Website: lowes
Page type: billing-address
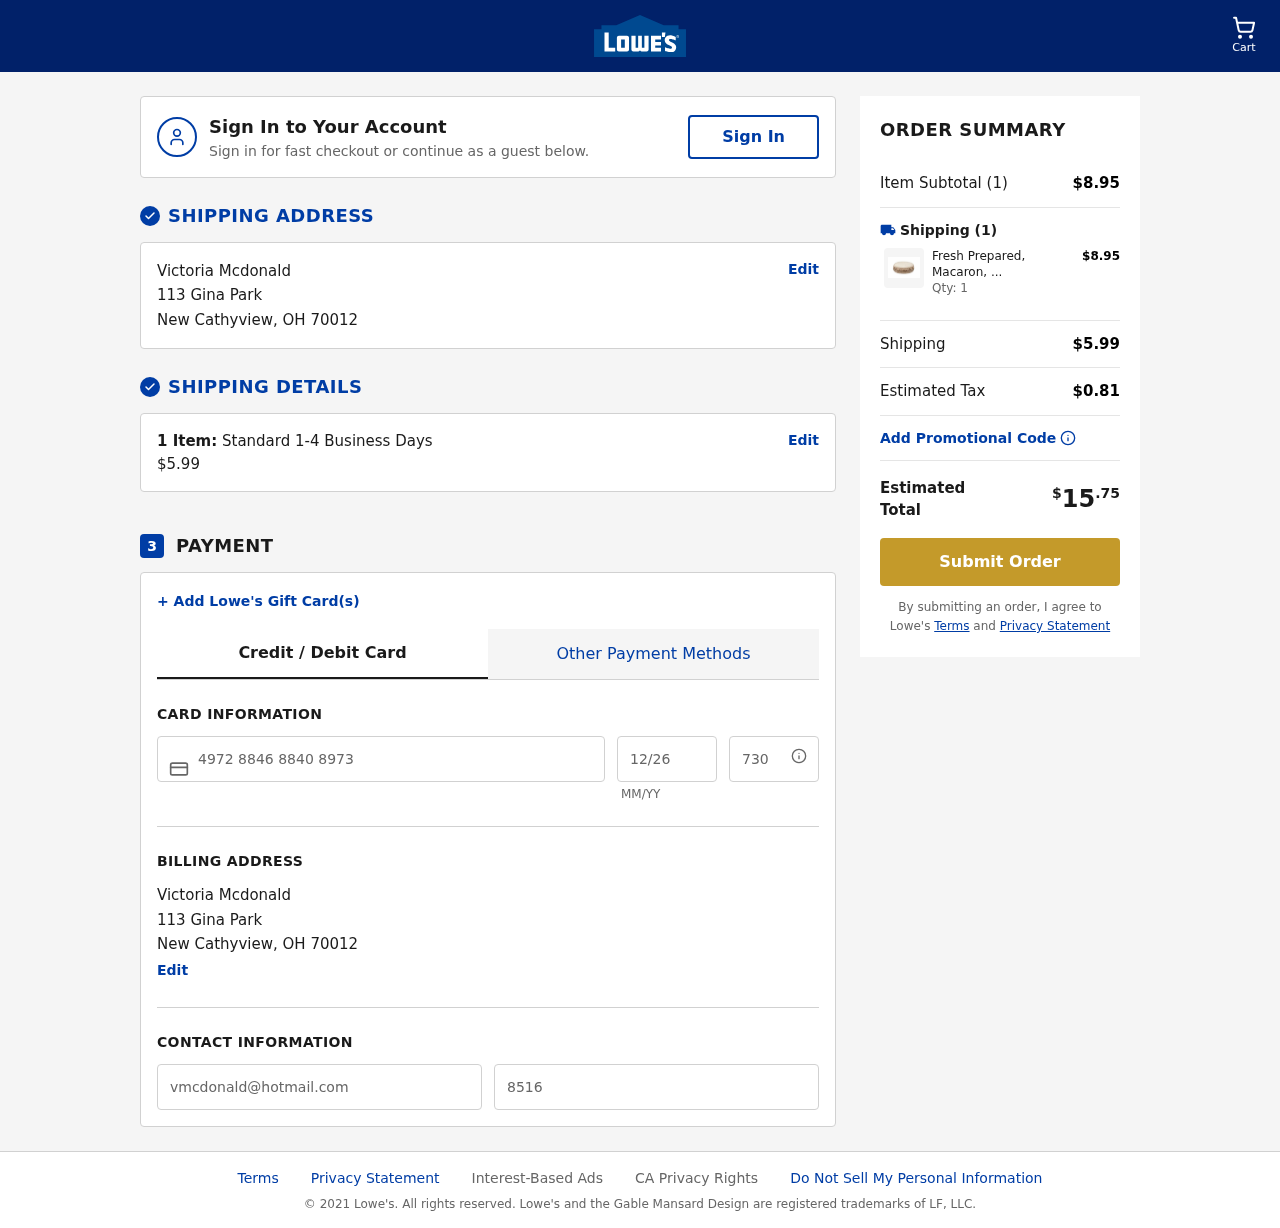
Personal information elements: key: PII_CARD_CVV
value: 730
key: PII_CARD_EXPIRY
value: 12/26
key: PII_CARD_NUMBER
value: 4972 8846 8840 8973
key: PII_CITY
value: New Cathyview
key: PII_EMAIL
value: vmcdonald@hotmail.com
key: PII_FULLNAME
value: Victoria Mcdonald
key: PII_PHONE
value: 8516652582
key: PII_POSTCODE
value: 70012
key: PII_STATE_ABBR
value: OH
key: PII_STREET
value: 113 Gina Park
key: PII_FULLNAME2
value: Victoria Mcdonald
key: PII_STREET2
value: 113 Gina Park
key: PII_CITY2
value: New Cathyview
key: PII_STATE_ABBR2
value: OH
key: PII_POSTCODE2
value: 70012
Product elements: key: PRODUCT1_NAME
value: Fresh Prepared, Macaron, Salted Caramel, 1.9 Oz (3 count)
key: PRODUCT1_PRICE
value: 8.95
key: PRODUCT1_QUANTITY
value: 1
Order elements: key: ORDER_NUM_ITEMS
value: Cart
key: ORDER_NUM_ITEMS
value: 1 Item:
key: ORDER_NUM_ITEMS
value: Item Subtotal (1)
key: ORDER_SHIPPING_COST
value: $5.99
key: ORDER_SUBTOTAL
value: $8.95
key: ORDER_TAX
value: $0.81
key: ORDER_TOTAL
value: $15.75